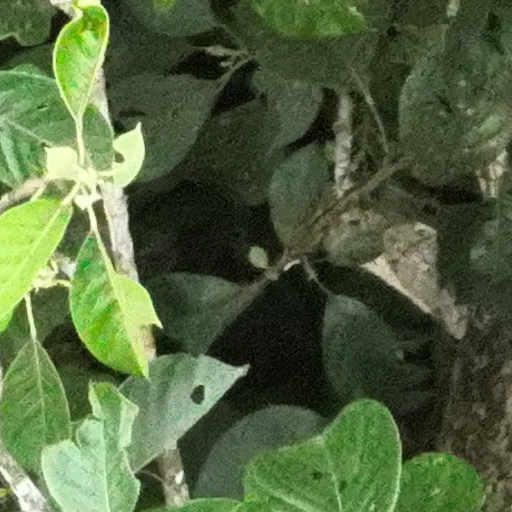
Species: Hieronyma alchorneoides
GBIF accepted scientific name: Hieronyma alchorneoides
Crown area (m\u00b2): 338.032